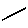
Label: line